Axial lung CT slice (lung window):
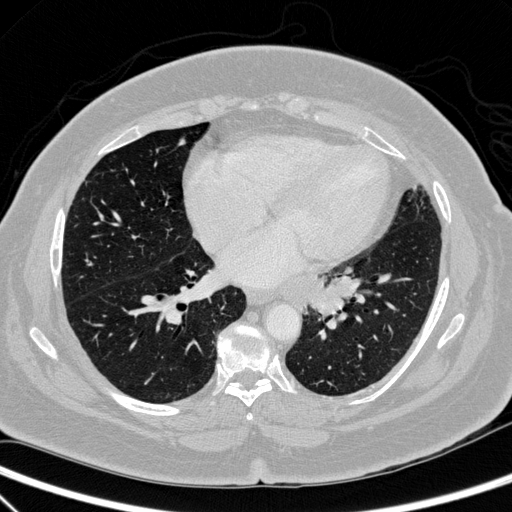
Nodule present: no